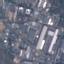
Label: Industrial